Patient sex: M
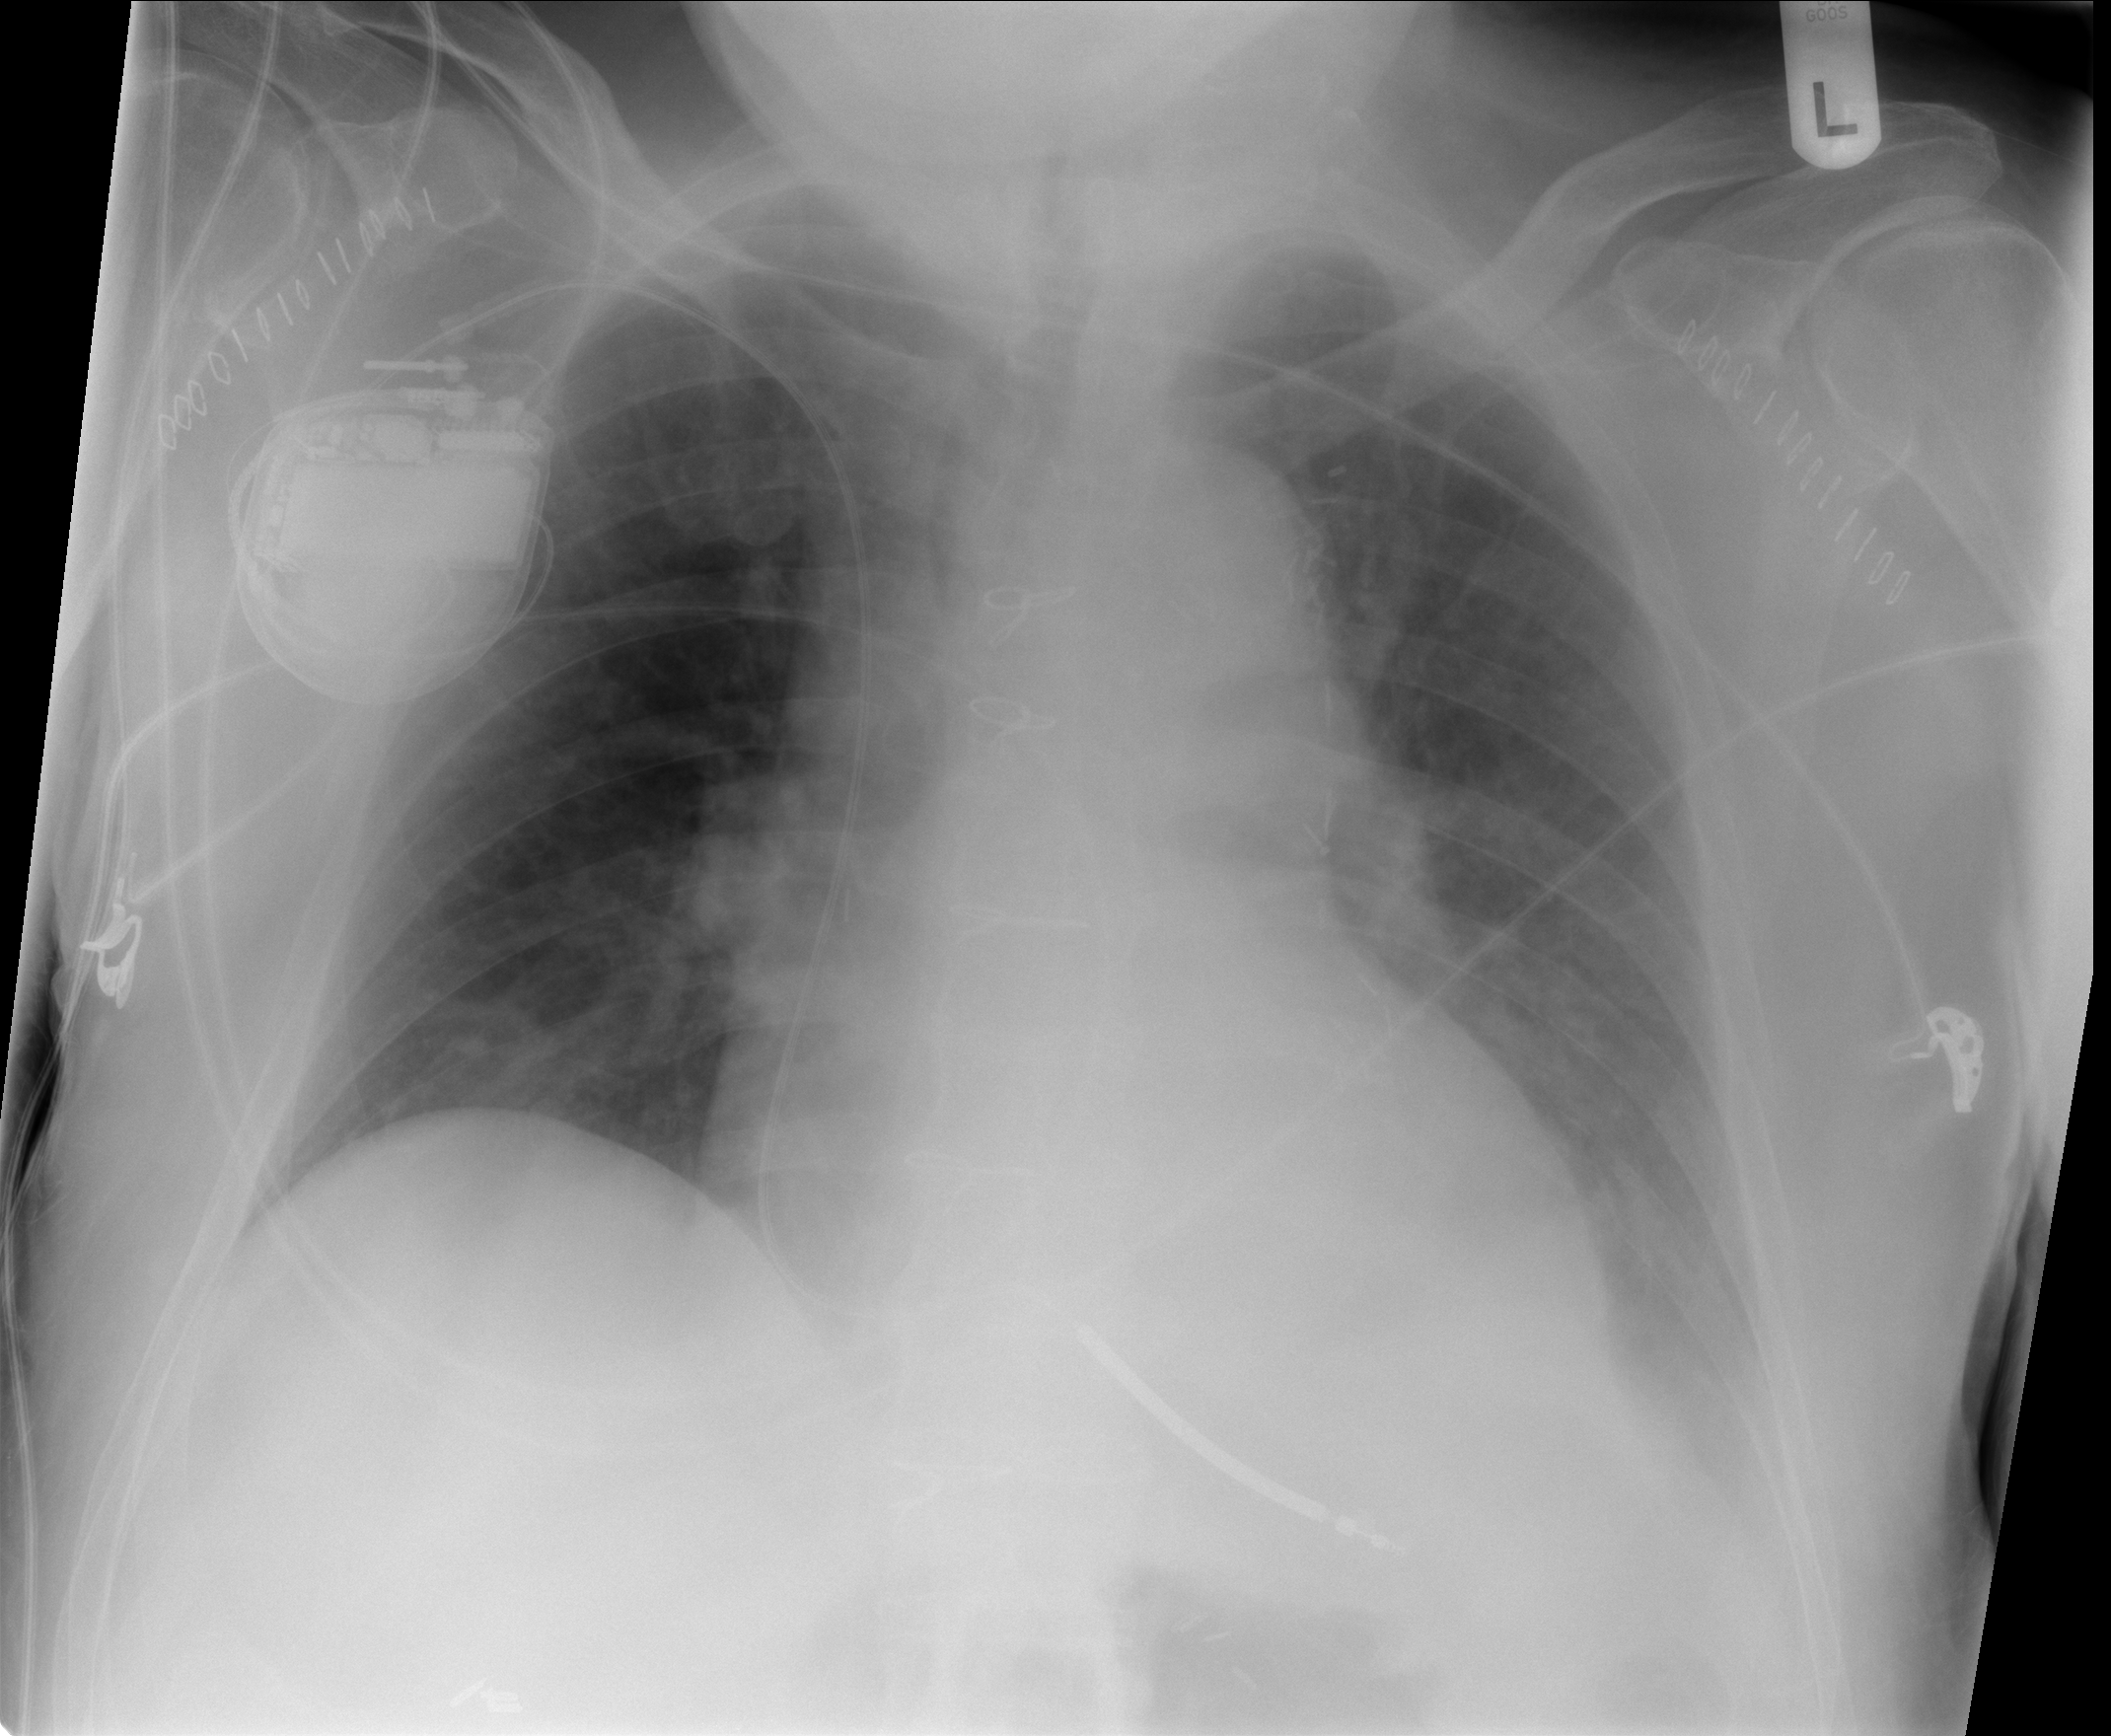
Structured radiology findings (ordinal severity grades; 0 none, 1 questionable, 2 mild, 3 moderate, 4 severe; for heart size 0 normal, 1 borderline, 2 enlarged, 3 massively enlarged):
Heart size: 2
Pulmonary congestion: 2
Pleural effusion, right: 0
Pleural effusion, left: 2
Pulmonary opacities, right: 0
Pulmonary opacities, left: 0
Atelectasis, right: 0
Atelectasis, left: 2